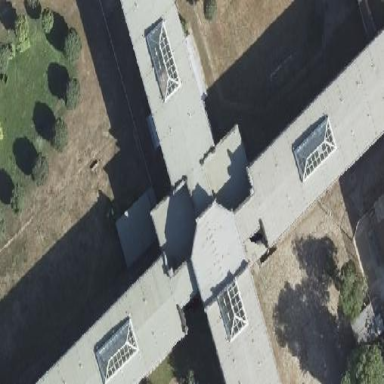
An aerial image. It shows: Building with flat roof.